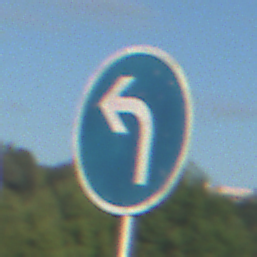
Verkehrszeichen: VorgeschriebeneFahrtrichtungLinks
Umgebung: Outdoor, Nature
Tageszeit: MorningAfternoon
Wetter: Clear
Licht: Natural
Jahreszeit: NotSpecified
Kontrast: HighContrast